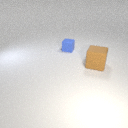
small blue rubber cube behind large brown rubber cube